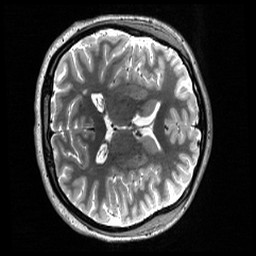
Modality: T2w
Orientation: axial
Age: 19
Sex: female
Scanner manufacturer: siemens
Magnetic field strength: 3 T
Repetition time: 3.2 s
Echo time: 0.566 s